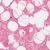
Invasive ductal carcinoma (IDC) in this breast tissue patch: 0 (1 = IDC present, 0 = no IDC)